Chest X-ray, PA view. Patient: 39 years old, sex M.
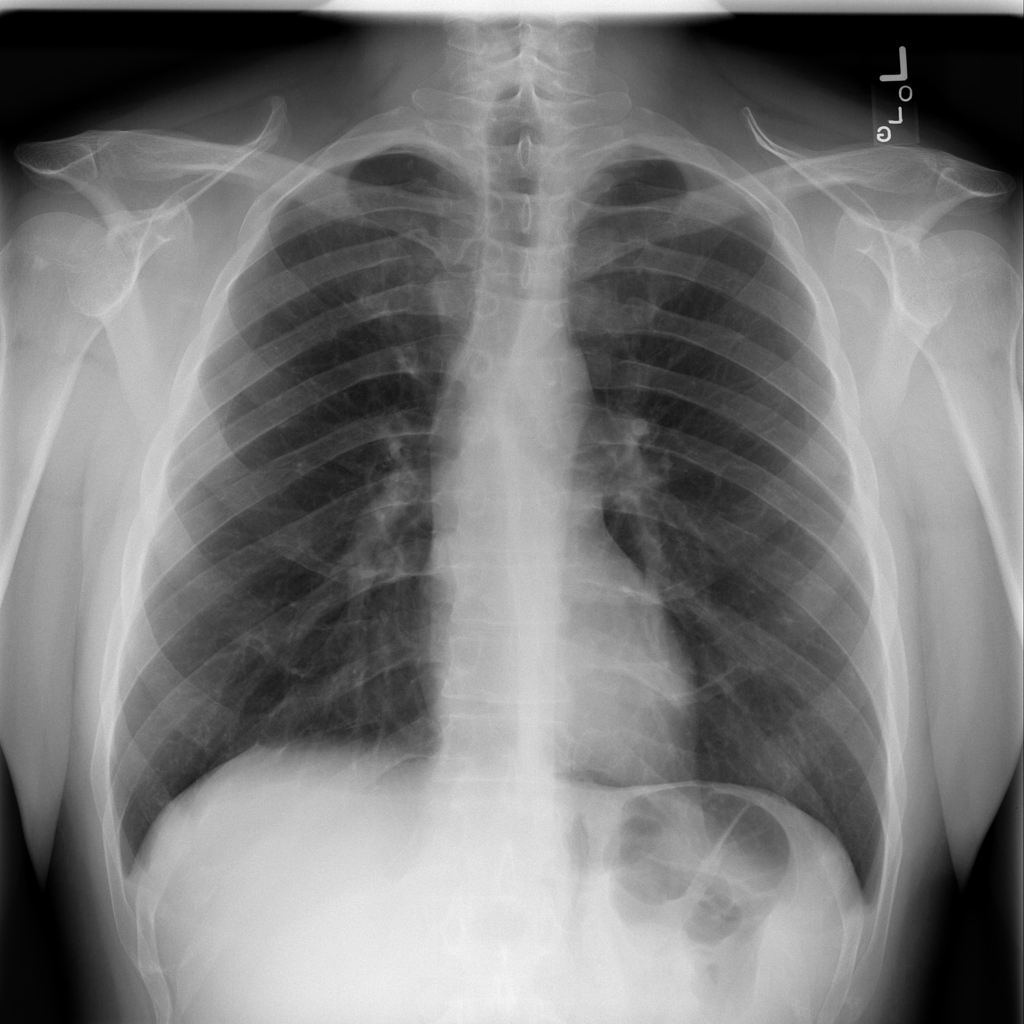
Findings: No Finding